Interaction volume radius: 5 \u00c5
Interaction volume height: 20 \u00c5
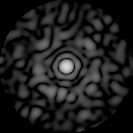
Disorder parameter: 0.8571